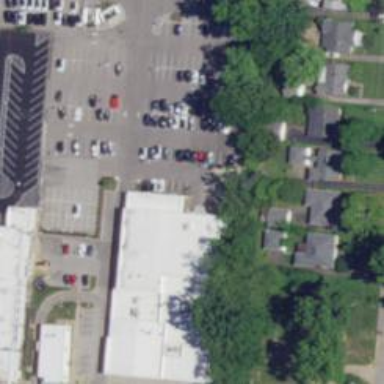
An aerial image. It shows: Building.